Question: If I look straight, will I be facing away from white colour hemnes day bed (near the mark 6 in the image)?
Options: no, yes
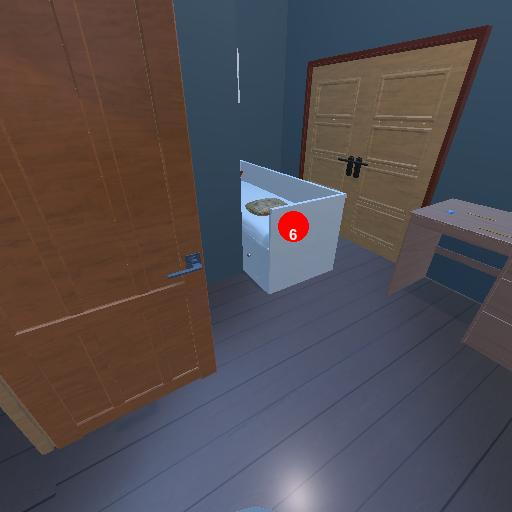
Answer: no